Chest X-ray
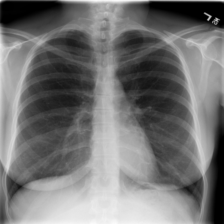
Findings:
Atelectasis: negative
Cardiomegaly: negative
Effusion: negative
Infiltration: positive
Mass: negative
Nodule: negative
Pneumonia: negative
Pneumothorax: negative
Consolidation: negative
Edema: negative
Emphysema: negative
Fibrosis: negative
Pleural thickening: negative
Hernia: negative